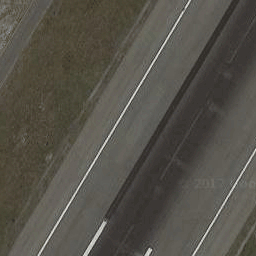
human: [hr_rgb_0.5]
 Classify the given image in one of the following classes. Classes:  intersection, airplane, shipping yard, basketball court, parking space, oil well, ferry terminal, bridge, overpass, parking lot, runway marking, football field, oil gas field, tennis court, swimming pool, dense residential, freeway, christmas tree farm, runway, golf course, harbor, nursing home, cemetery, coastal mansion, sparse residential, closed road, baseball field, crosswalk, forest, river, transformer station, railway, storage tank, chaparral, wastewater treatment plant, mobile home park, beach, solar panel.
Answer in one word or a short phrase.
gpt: runway